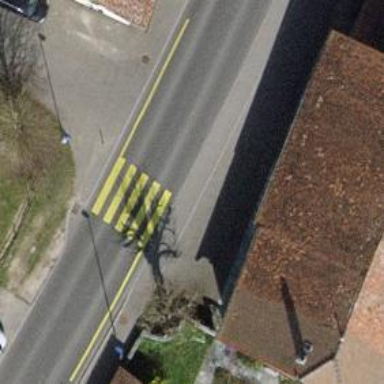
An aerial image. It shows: Crossing road.